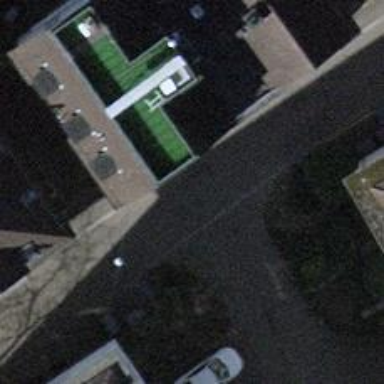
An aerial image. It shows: Asphalt road in residential area.